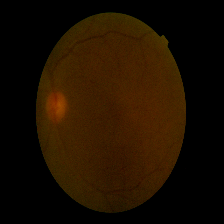
Diabetic retinopathy grade: Mild